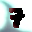
Label: 7